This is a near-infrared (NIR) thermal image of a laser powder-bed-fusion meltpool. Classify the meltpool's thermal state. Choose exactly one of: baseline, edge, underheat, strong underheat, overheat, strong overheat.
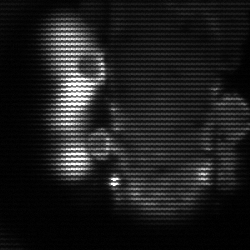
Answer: strong underheat